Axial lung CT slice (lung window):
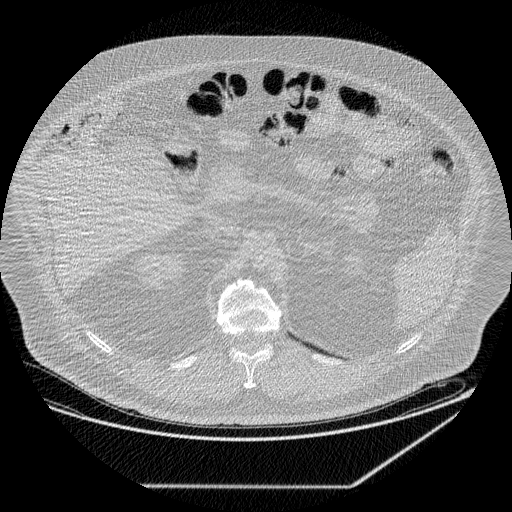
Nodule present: no